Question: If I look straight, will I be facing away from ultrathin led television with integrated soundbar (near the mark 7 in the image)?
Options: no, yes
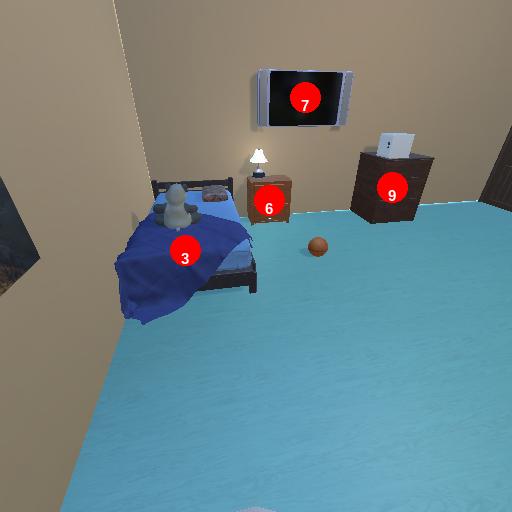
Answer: no